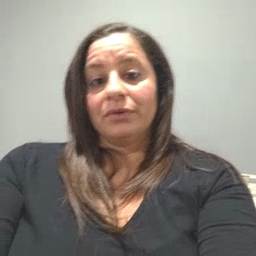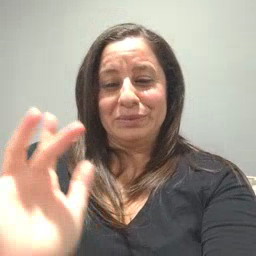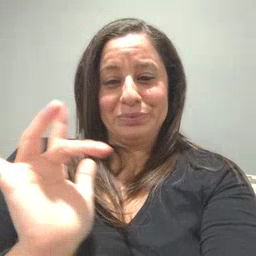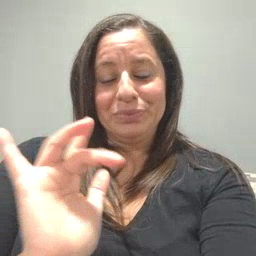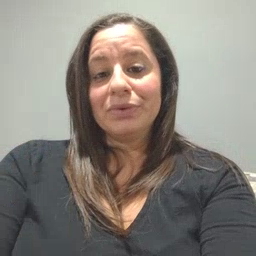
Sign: yucky